Field crop: maize
Growth stage: 2
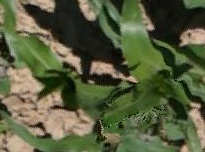
Species: maize